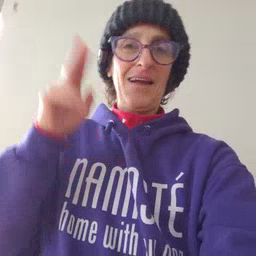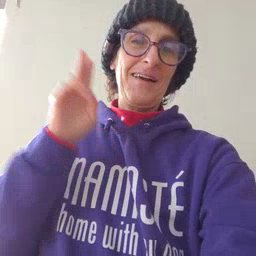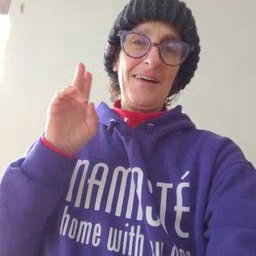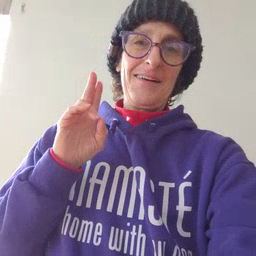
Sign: uncle